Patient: sex F, age 60
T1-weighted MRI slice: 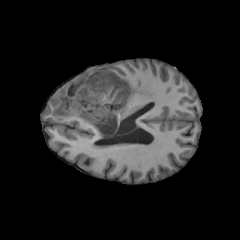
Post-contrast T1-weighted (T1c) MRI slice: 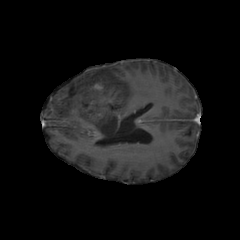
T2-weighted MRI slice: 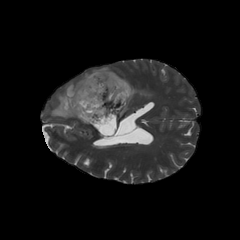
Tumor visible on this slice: yes
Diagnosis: Astrocytoma, IDH-mutant
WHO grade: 3